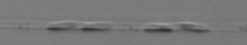
Label: Leptocylindrus